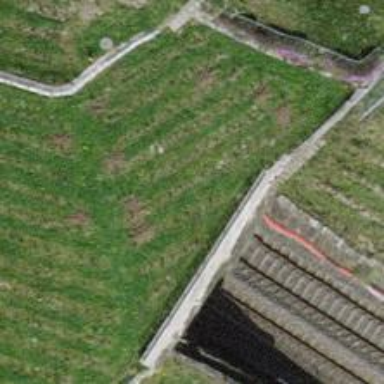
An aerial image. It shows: Railway tunnel with electrified contact lines. It has single track running through it.